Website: bh-photo
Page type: gifting
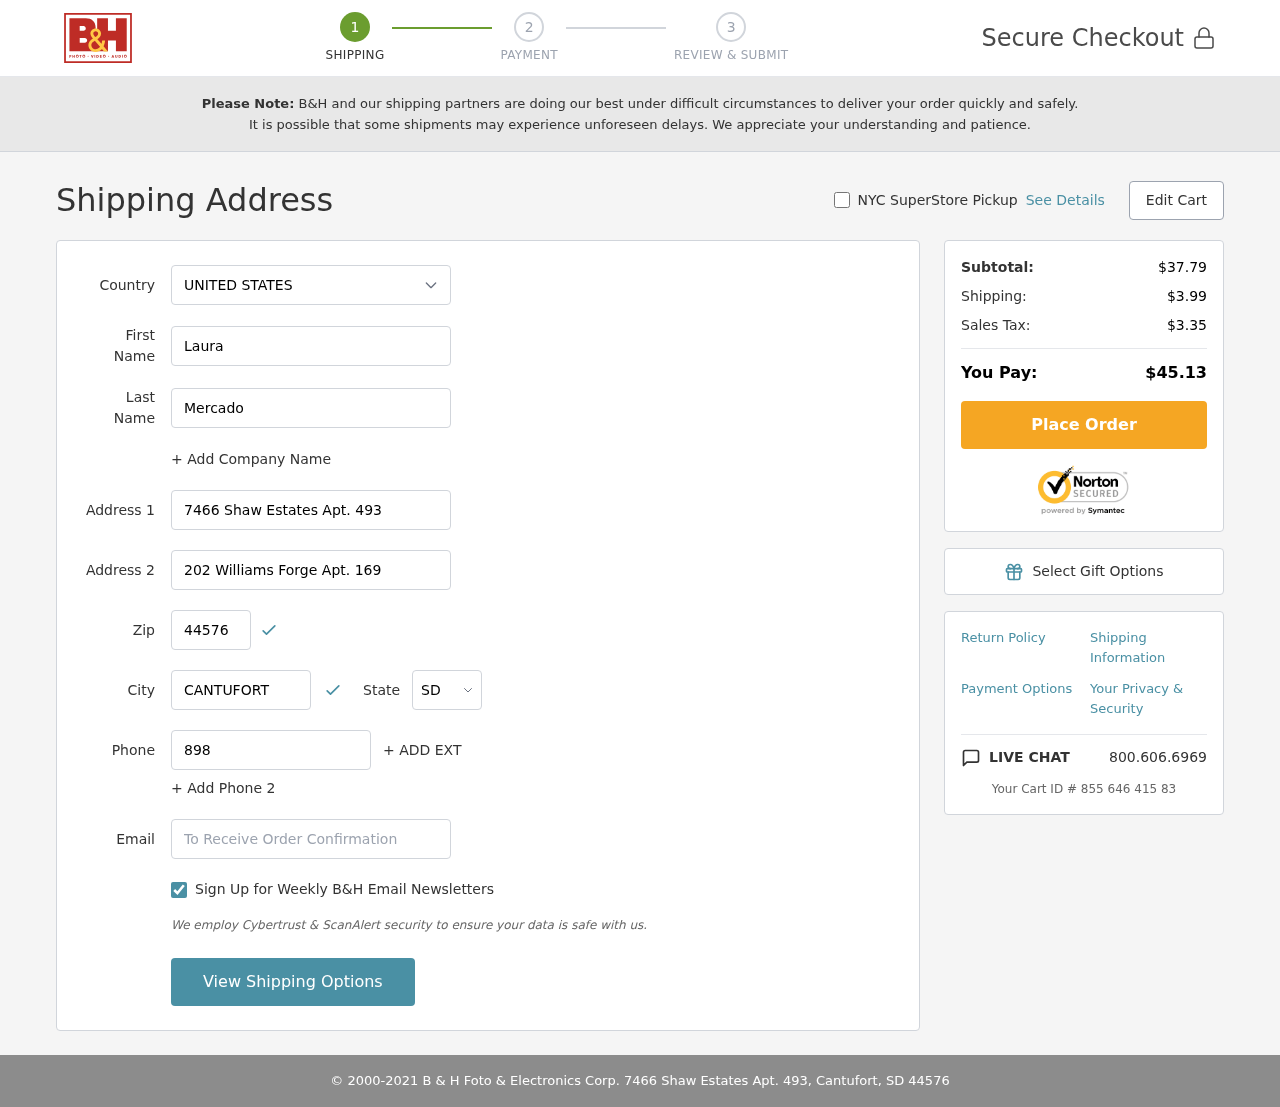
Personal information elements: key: PII_CITY
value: Cantufort
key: PII_COUNTRY
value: United States
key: PII_EMAIL
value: lmercado@yahoo.com
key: PII_FIRSTNAME
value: Laura
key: PII_LASTNAME
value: Mercado
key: PII_PHONE
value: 8983335564
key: PII_POSTCODE
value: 44576
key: PII_STATE_ABBR
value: SD
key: PII_STREET
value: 7466 Shaw Estates Apt. 493
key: PII_STREET2
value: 202 Williams Forge Apt. 169
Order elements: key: ORDER_SUBTOTAL
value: $37.79
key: ORDER_SHIPPING_COST
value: $3.99
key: ORDER_TAX
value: $3.35
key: ORDER_TOTAL
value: $45.13
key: ORDER_ID
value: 855 646 415 83